Field crop: maize
Growth stage: 2
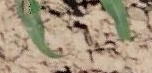
Species: maize